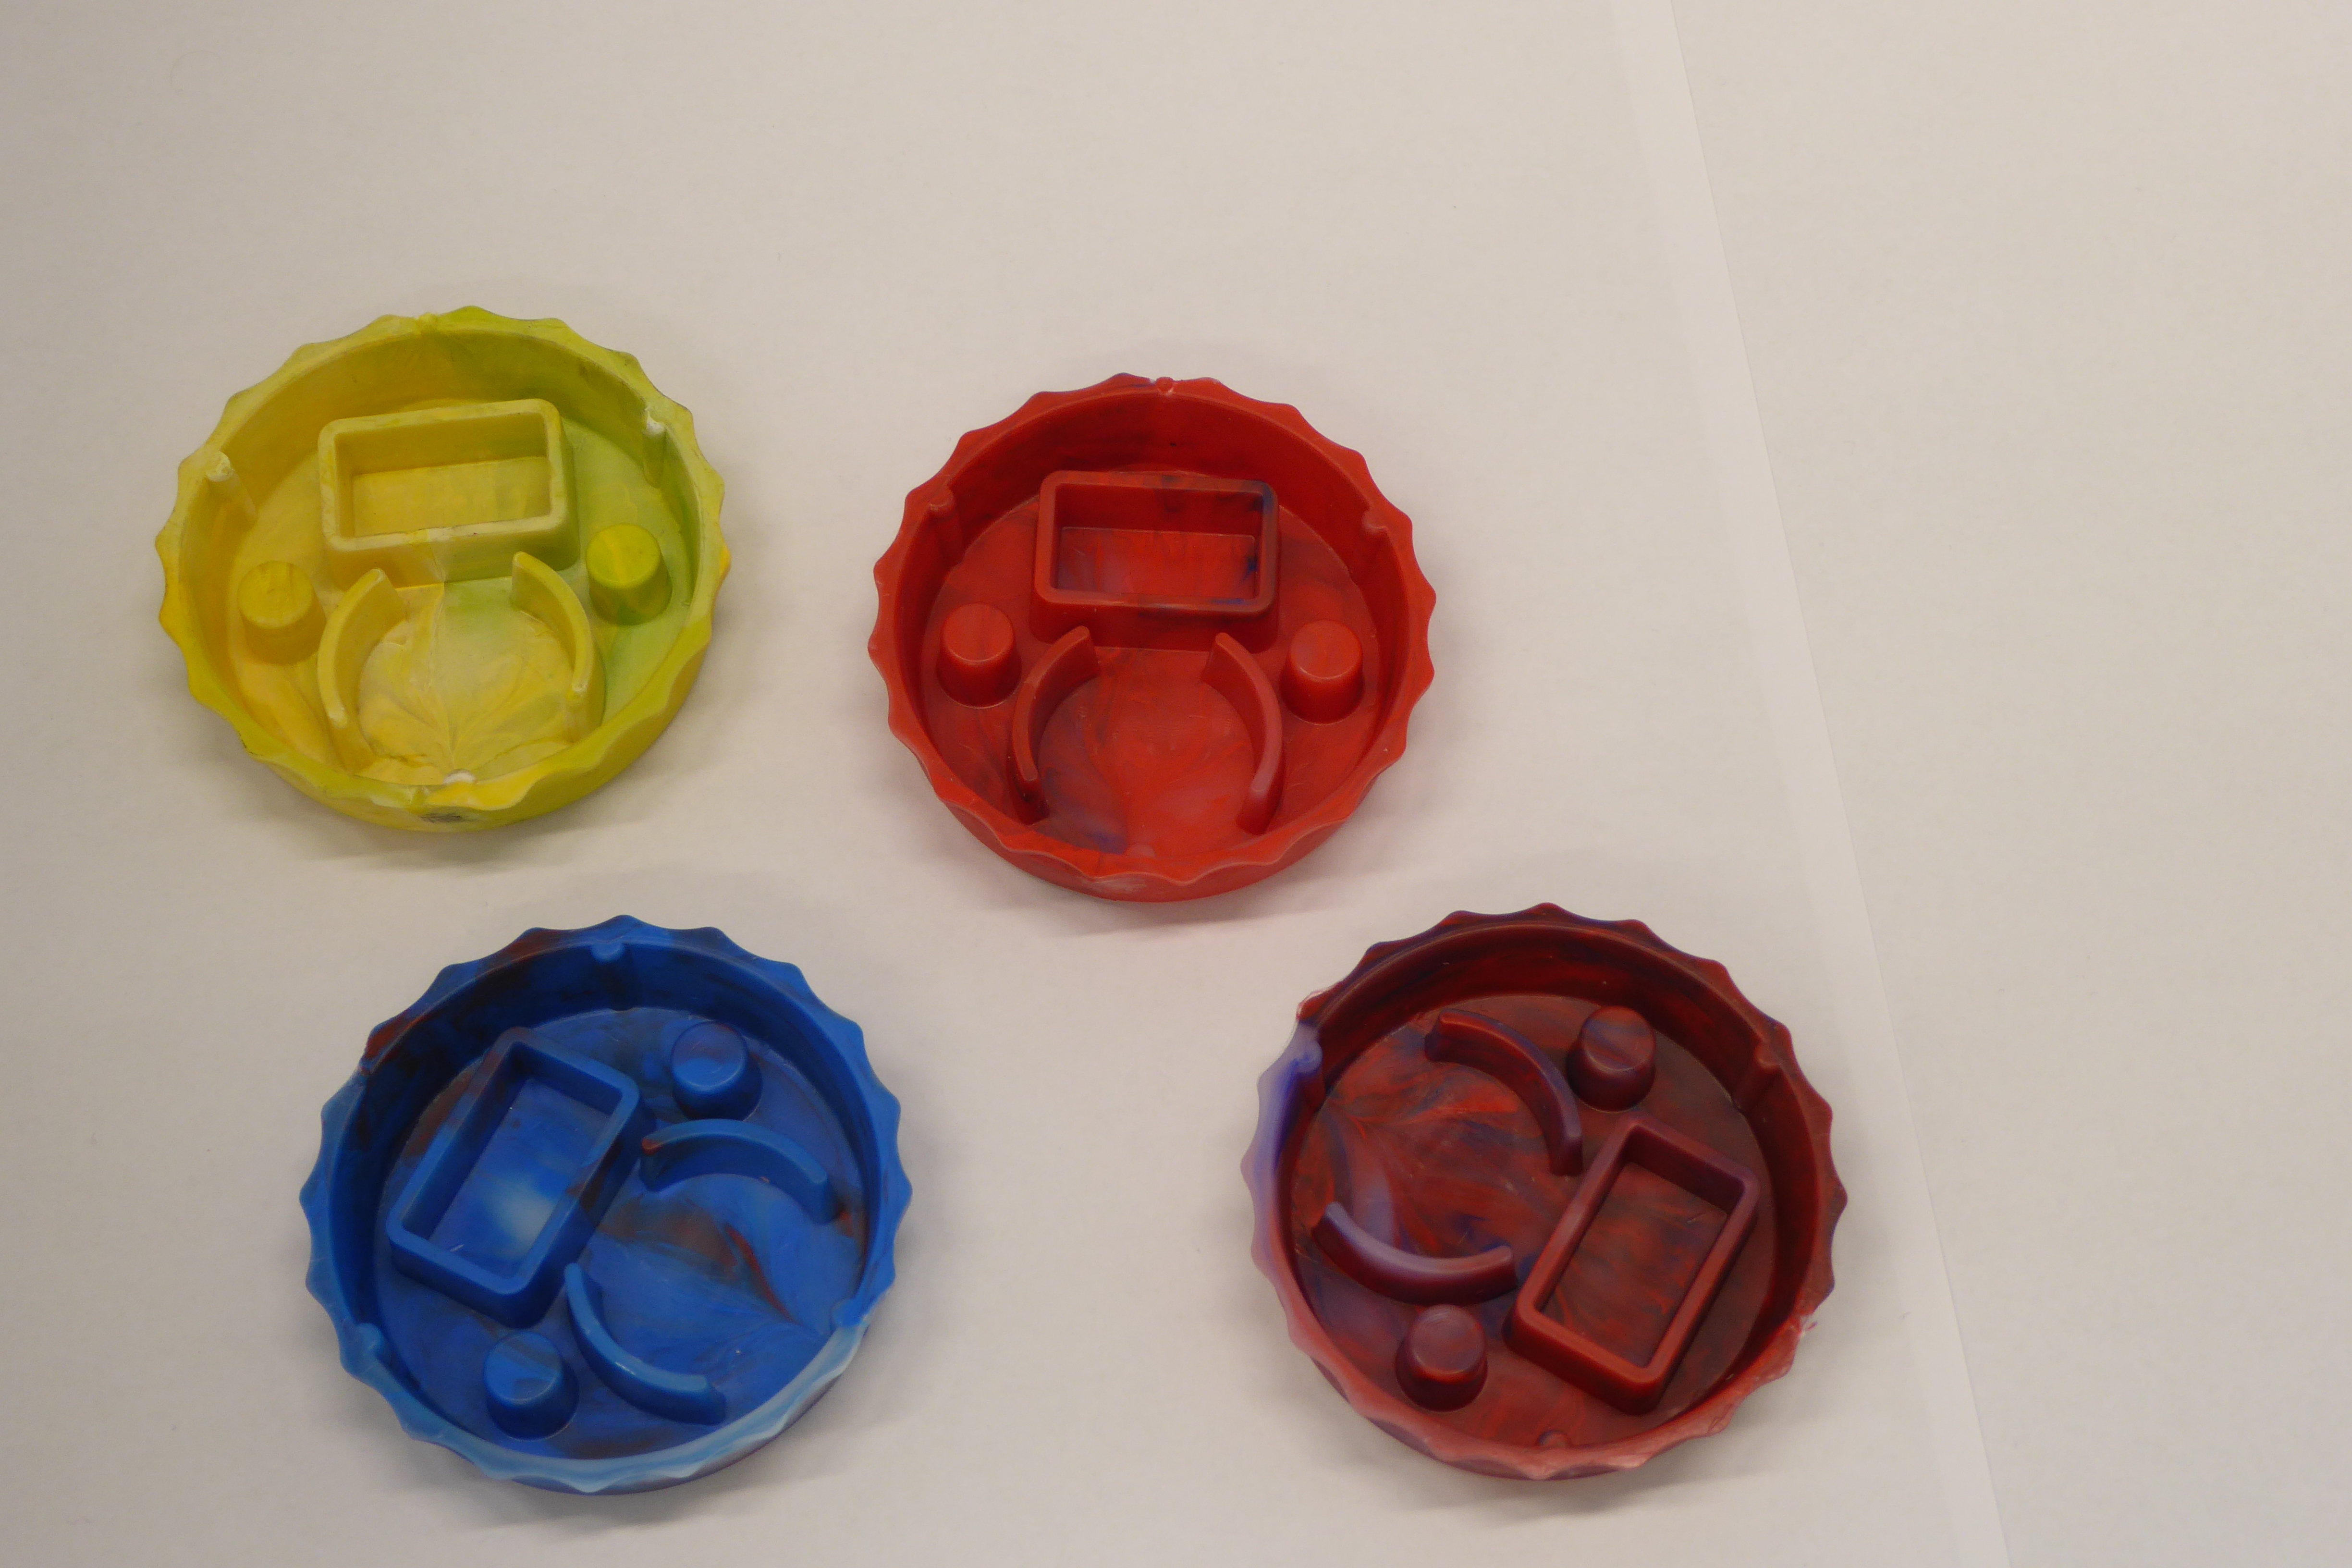
Label: Bottle Opener - Cover